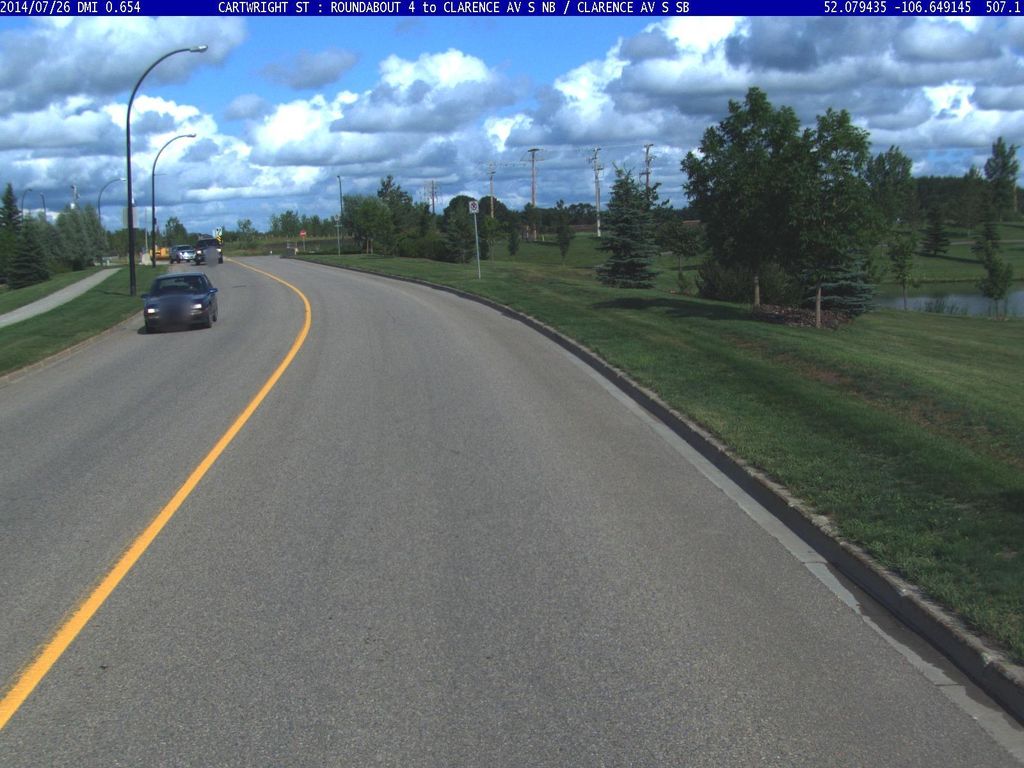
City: saskatoon